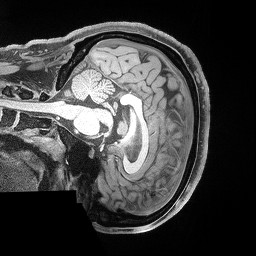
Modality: T1w
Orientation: sagittal
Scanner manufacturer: siemens
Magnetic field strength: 3 T
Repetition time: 2.53 s
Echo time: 0.00169 s